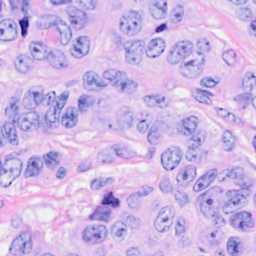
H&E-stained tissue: Breast